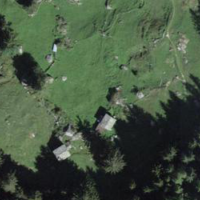
EUNIS habitat code: 26
Species observed at this site:
Phoenicurus ochruros